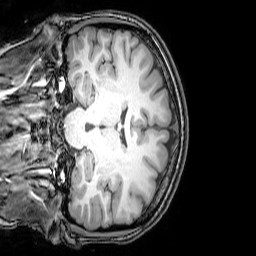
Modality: T1w
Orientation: coronal
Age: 25
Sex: female
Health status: healthy
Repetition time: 0.081 s
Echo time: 0.037 s